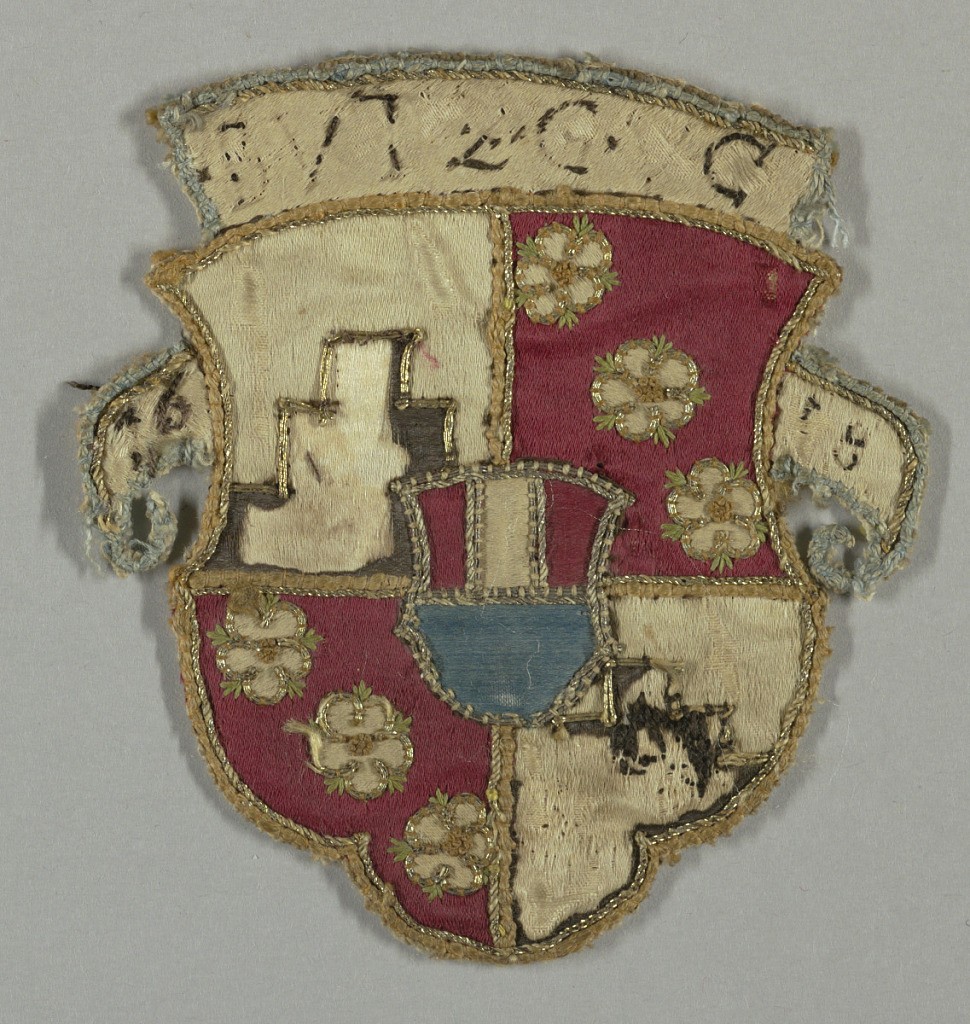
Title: Badge
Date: early 17th century
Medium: membrane metal on silk core, silk ground Technique: pieced, couched, embroidered on satin weave
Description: Shield divided into quarters alternately white satin with black satin blocked peak with couched gold outlines, and crimson satin with three five-lobed white satin rosettes with couched gold outlines, silk embroidered detail. Small superimposed shield of white crimson, blue satin, in center. Embroidered lettering in curving white satin field across top; "BVTZGVG;" curved banderole on either side of shield "16-18." Outlines in couched metal cord.